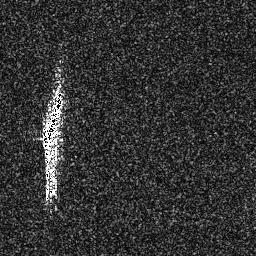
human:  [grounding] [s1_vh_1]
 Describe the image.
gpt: In the satellite image, there is  <ref>1 large ship </ref> <box>[[14, 32, 25, 58, 0]]</box> located at left.